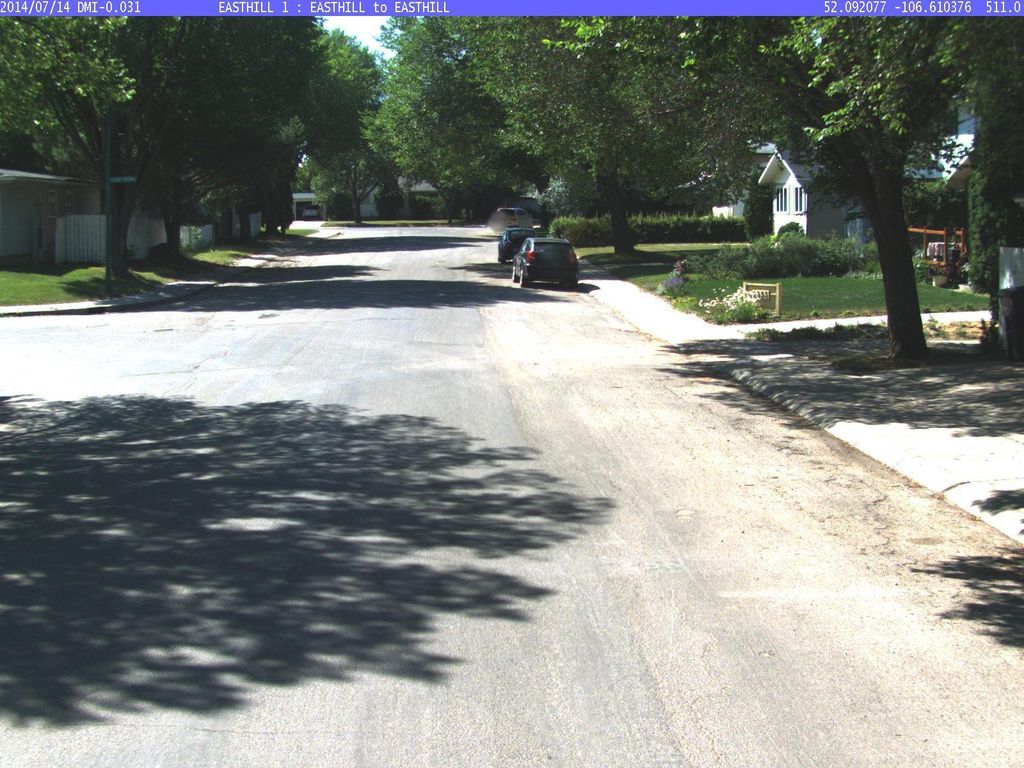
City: saskatoon